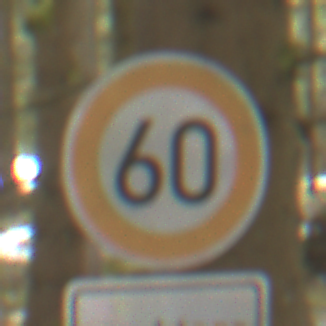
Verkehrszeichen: Geschwindigkeit60
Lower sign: ZeitangabenMitBeschraenkungAufWochentage1
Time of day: MorningAfternoon
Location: Outdoor (Nature)
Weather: Overcast
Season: Winter
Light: Natural